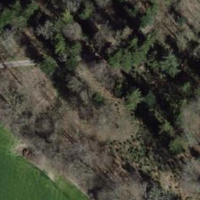
EUNIS habitat code: 41
Species observed at this site:
Mercurialis perennis